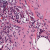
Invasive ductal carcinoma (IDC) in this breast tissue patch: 0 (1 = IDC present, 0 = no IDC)